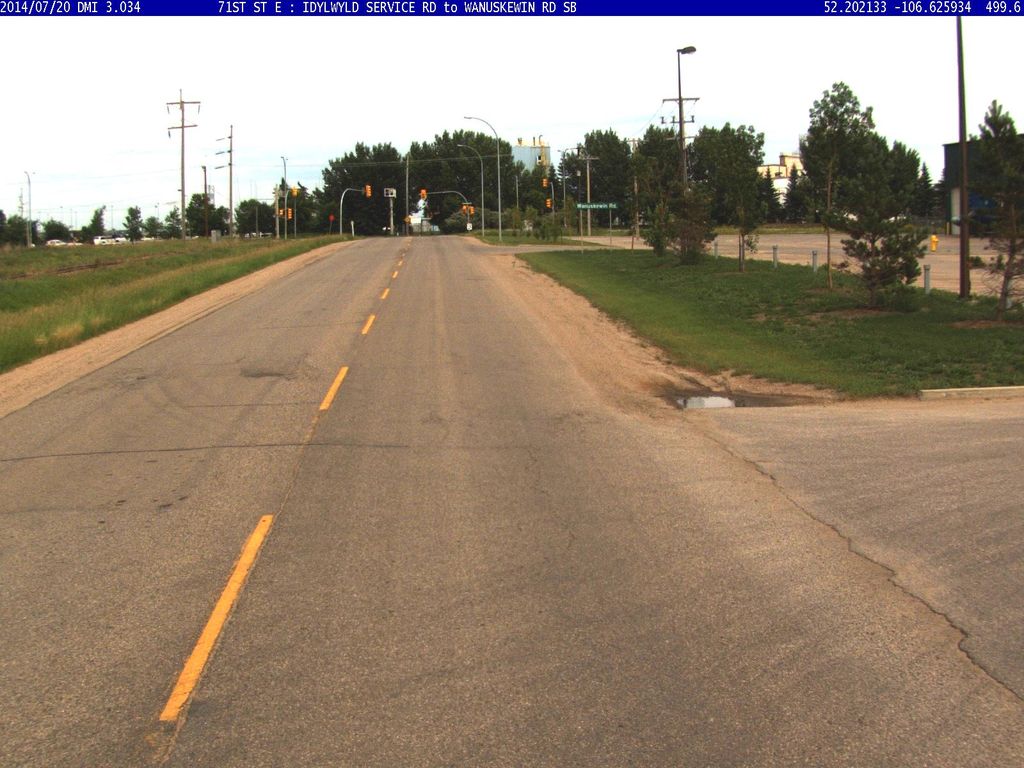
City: saskatoon